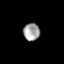
Tissue: prostate
Cell type: Epithelial cells
Senescence score: 0.362
Nuclear area (px): 285
Mean DAPI intensity: 158.077